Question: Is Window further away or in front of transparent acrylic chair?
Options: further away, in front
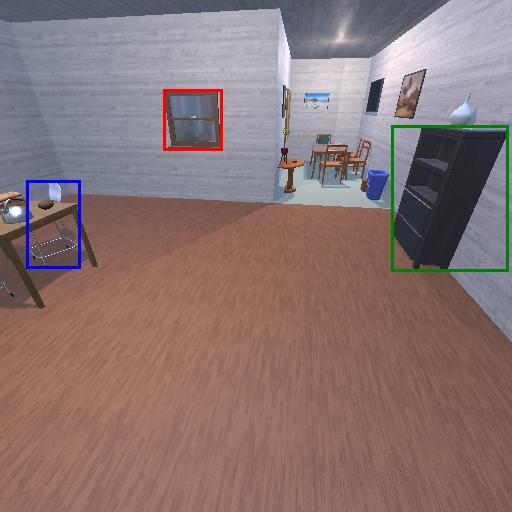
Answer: further away